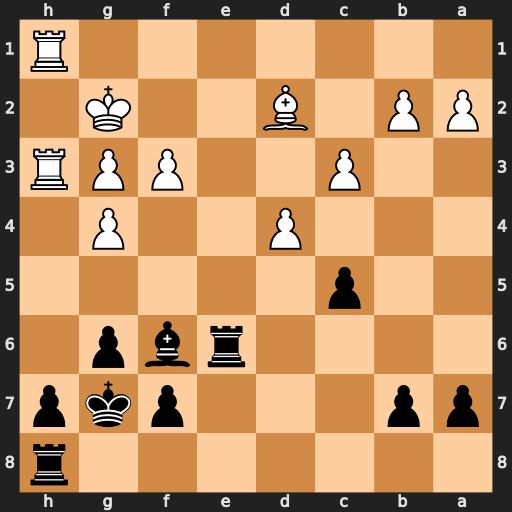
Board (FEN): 7r/pp3pkp/4rbp1/2p5/3P2P1/2P2PPR/PP1B2K1/7R
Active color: b
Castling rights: -
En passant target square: -
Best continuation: Re2+ Kf1 Rxd2